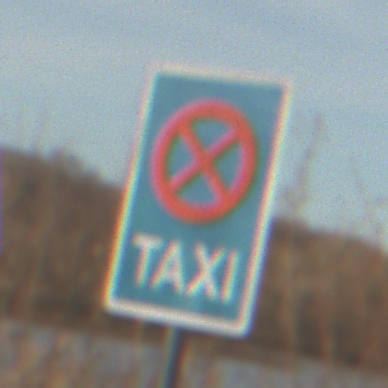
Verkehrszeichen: Taxenstand
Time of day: SunriseSunset
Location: Outdoor (Nature)
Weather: PartlyCloudy
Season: NotSpecified
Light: Natural